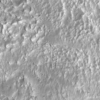
Label: not_dusty